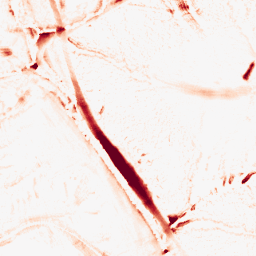
Category: morphological
Decomposition family: morphological
Decomposition parameters: operation: opening
size: 10
Upsampling method: cubic_mitchell
Upsampling parameters: scale: 4
Upsampling scale: 4